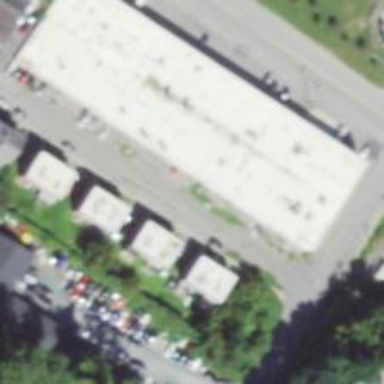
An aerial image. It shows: Warehouse building.